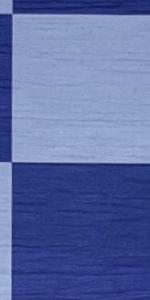
Label: Empty